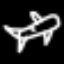
Label: airplane